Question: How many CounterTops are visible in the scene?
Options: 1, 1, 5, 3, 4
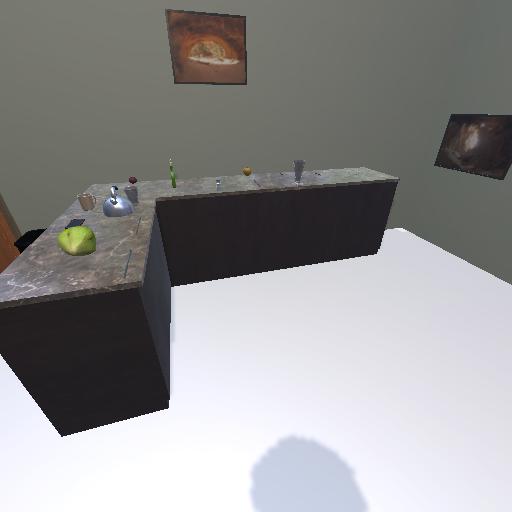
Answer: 1